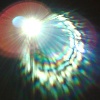
Label: sunburn